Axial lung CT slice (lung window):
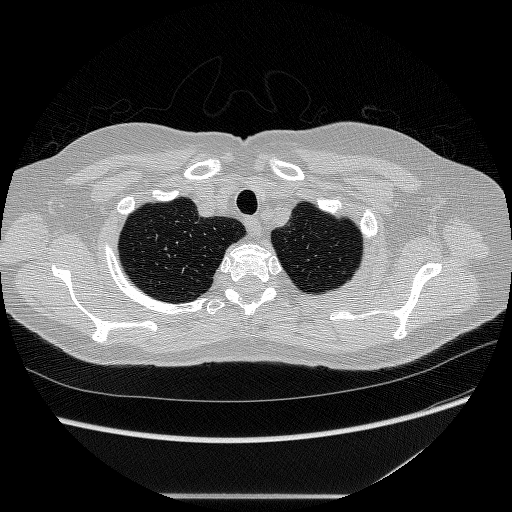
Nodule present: no